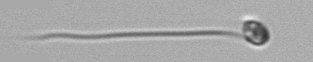
Label: flagellate